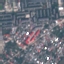
Land use / land cover class: Residential